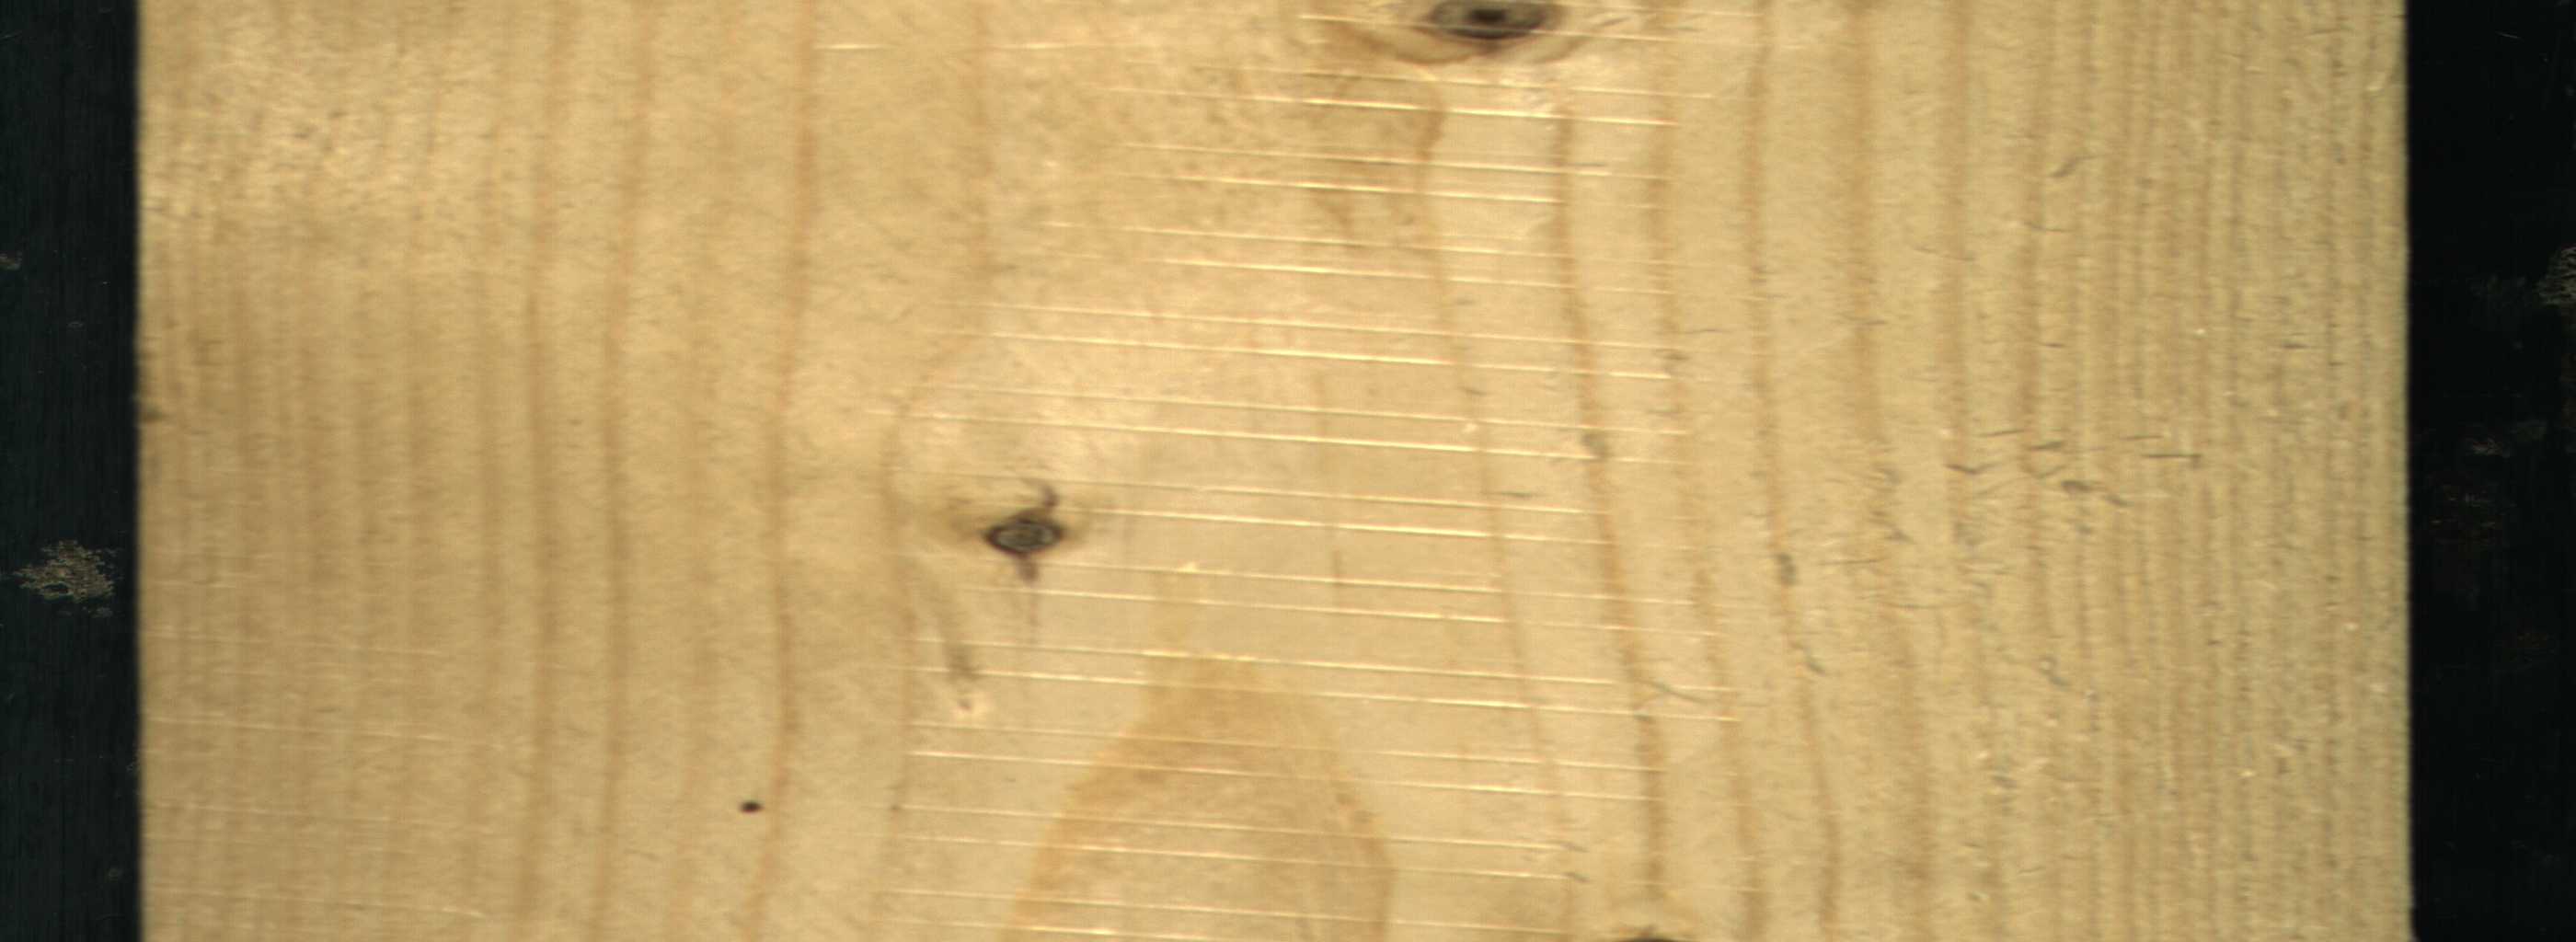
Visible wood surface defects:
Dead_Knot
Dead_Knot